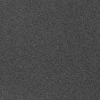
Atmospheric dust classification: dusty